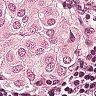
Metastatic tissue present: yes